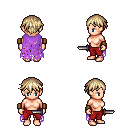
a pixel art fantasy rpg character, female body template, human, light skin, maroon tattered cape, red pants, white blonde short bangs hairstyle, leather bracers, dagger, four views (front, back, left, right), 2x2 character sprite sheet, small pixel art, hard edges, no anti-aliasing